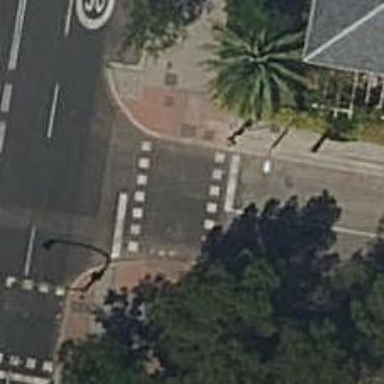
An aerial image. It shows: Crossing with traffic signals.